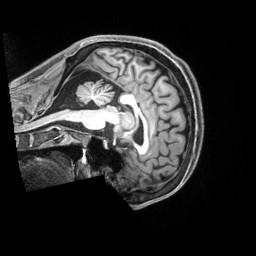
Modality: T1w
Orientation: sagittal
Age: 30
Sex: male
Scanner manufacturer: siemens
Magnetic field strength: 3 T
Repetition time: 2.3 s
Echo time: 0.00229 s